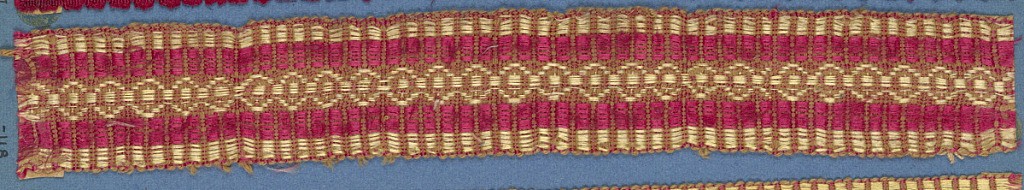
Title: Trimming
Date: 18th century
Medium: silk Technique: woven
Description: Red and tan trimming fragment showing a central band ornamented with touching rings and placed between red stripes.